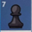
Piece: bP